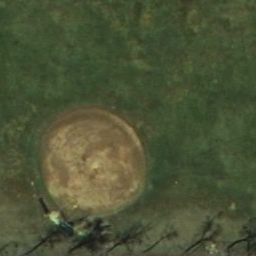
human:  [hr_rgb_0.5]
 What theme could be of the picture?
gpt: baseball diamond